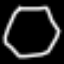
Label: octagon